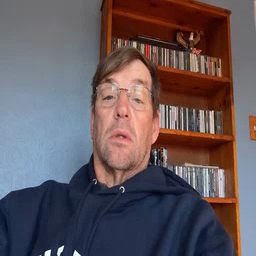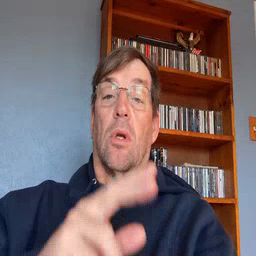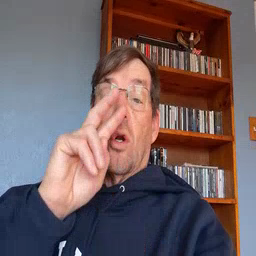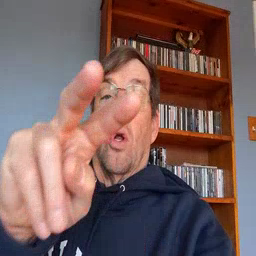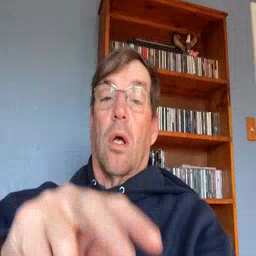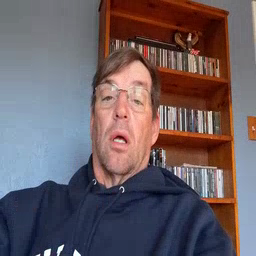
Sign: look